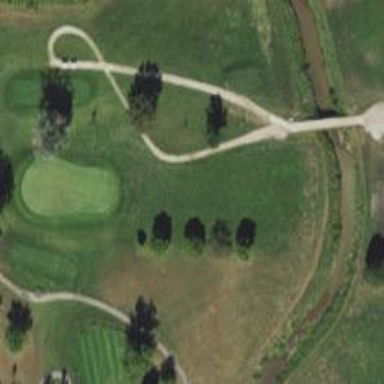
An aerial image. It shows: Path used for both walking and golf.